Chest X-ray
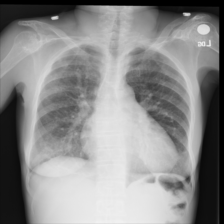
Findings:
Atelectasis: negative
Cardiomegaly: negative
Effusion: negative
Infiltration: negative
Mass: negative
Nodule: negative
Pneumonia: negative
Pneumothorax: negative
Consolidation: negative
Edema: negative
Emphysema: negative
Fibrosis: negative
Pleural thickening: negative
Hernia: negative